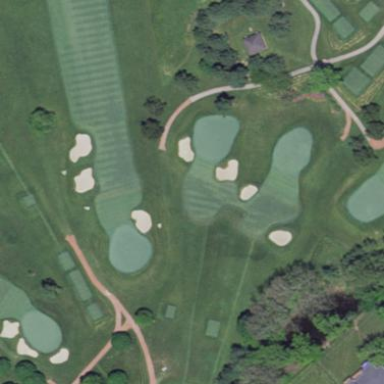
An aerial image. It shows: Golf fairway in the image.